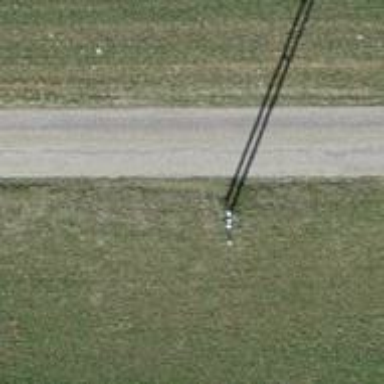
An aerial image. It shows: Power pole.